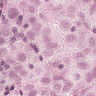
Metastatic tissue present: yes